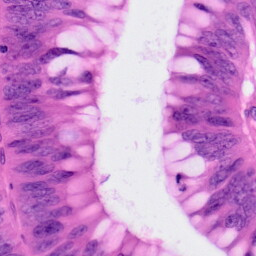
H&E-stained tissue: Colon